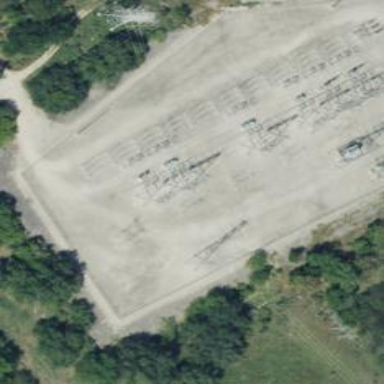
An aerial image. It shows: Switch for power supply.